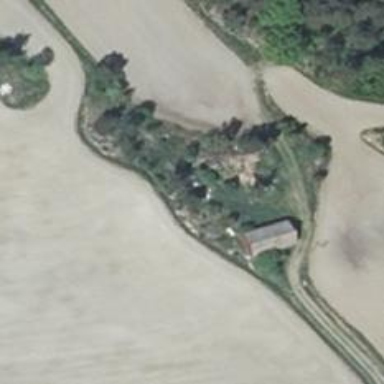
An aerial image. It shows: Farmyard area.